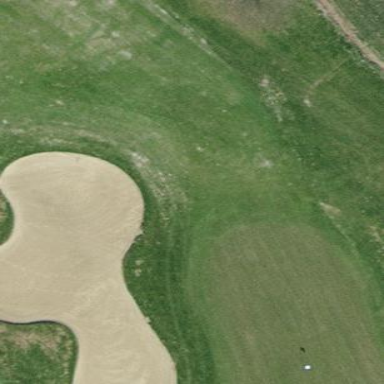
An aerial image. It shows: Golf bunker filled with sandy terrain.